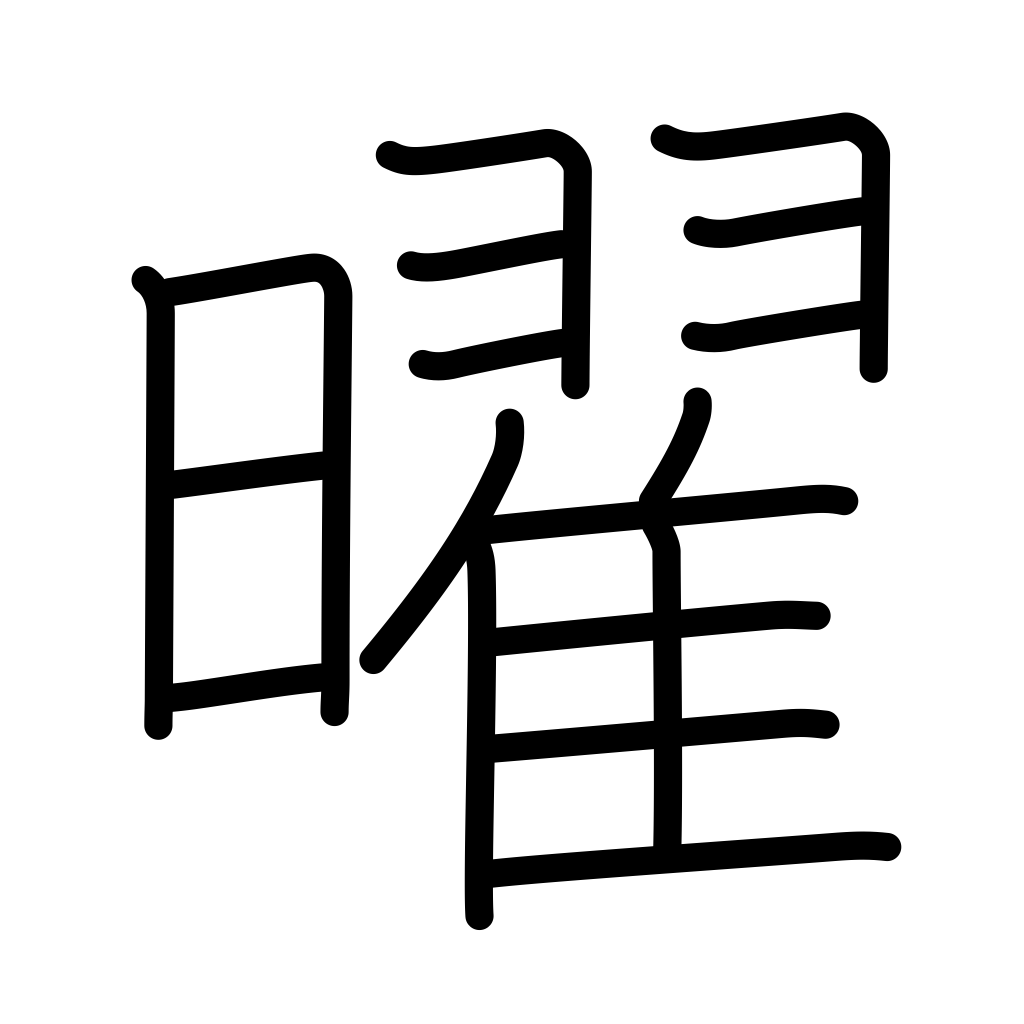
Meaning: weekday